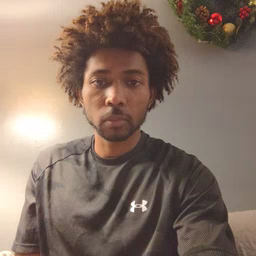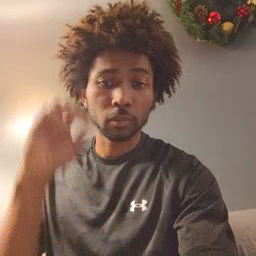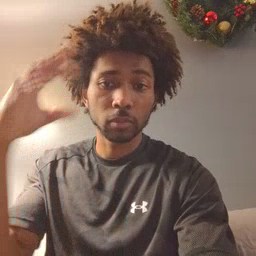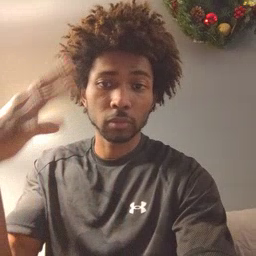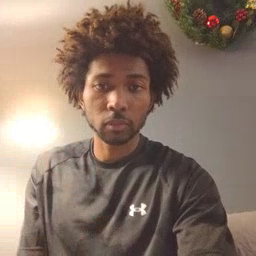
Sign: sun